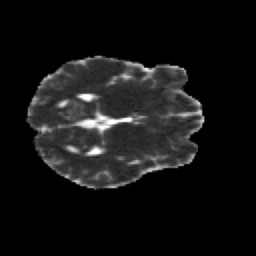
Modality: MD
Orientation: axial
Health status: healthy
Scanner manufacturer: siemens
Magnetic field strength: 3 T
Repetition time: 12 s
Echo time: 0.092 s